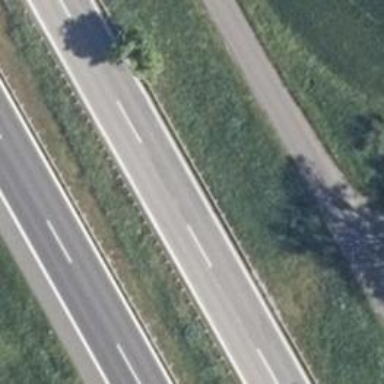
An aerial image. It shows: Trunk highway designated as motorroad.